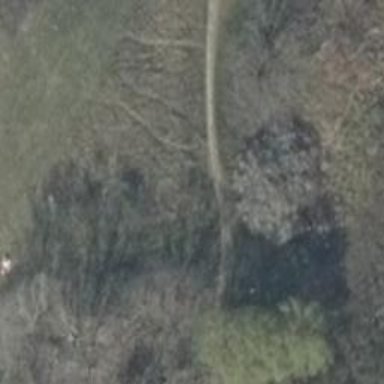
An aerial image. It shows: Dirt path.